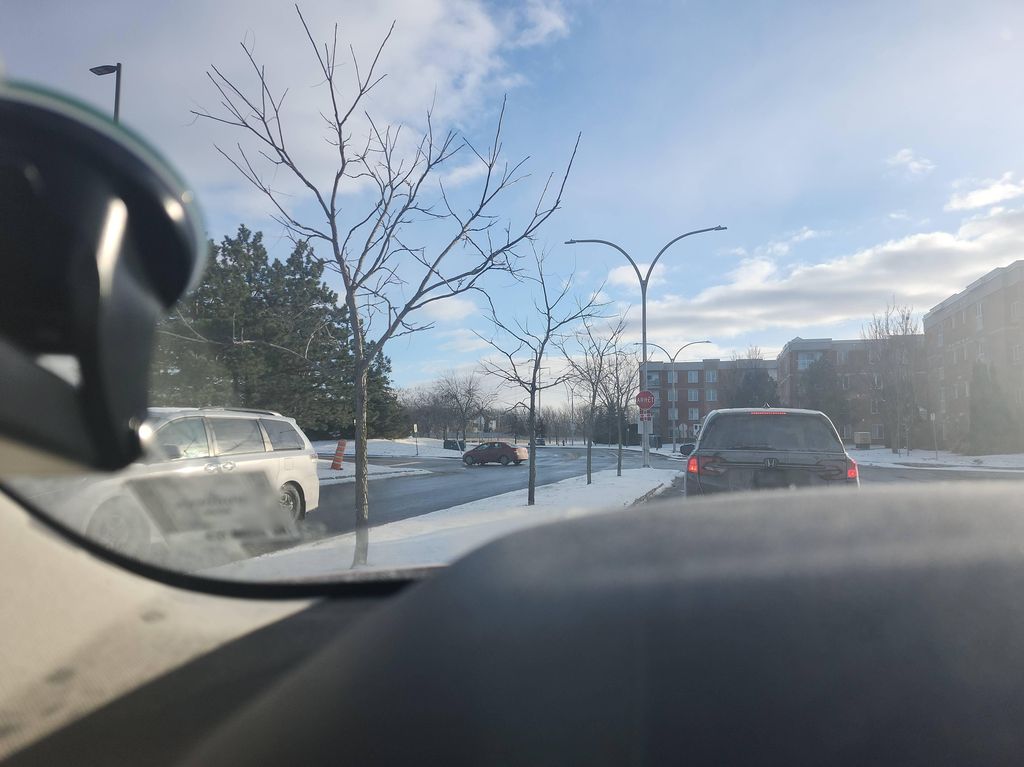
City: montreal